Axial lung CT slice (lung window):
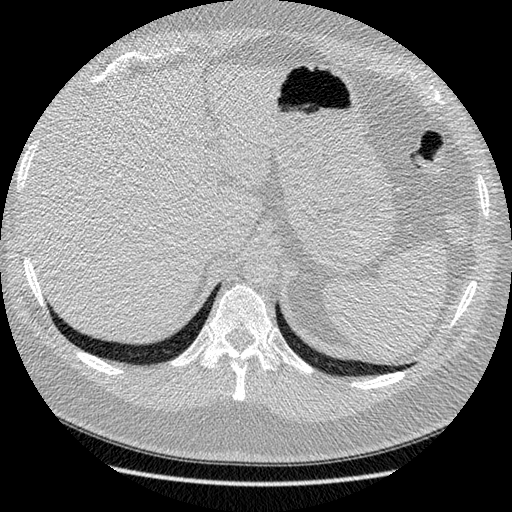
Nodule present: no